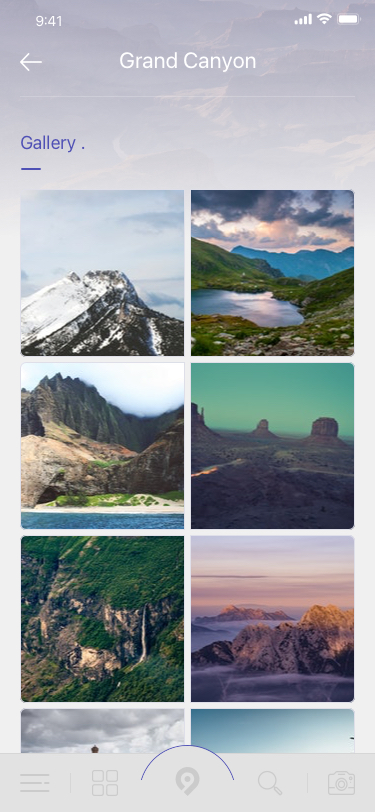
Text in this UI design:
Grand Canyon
Gallery .